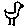
Label: bird